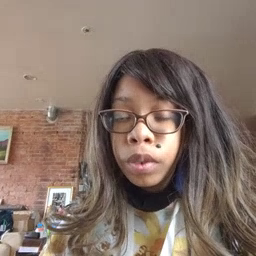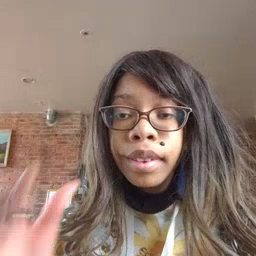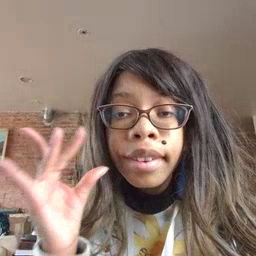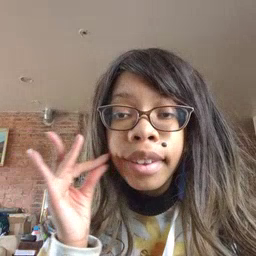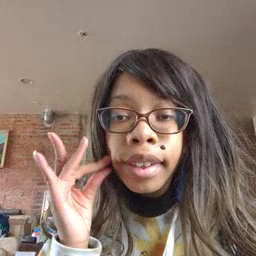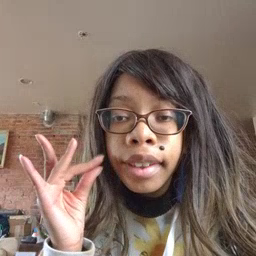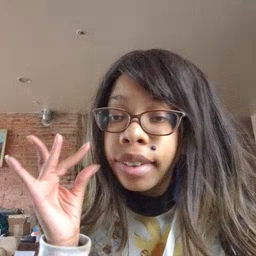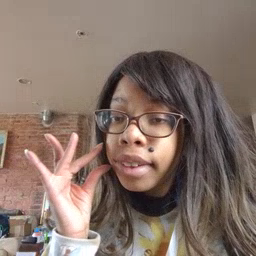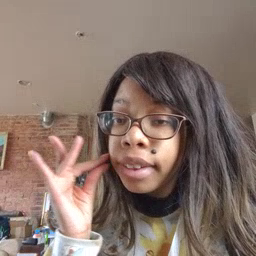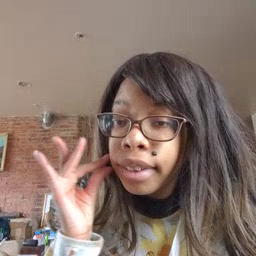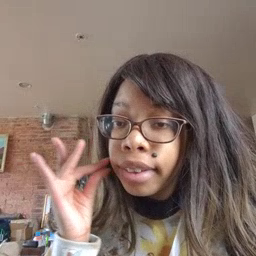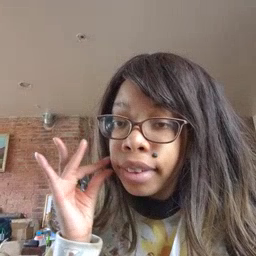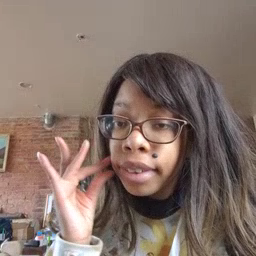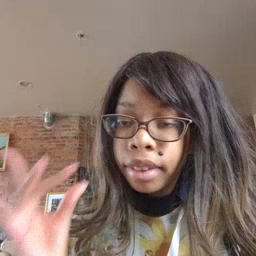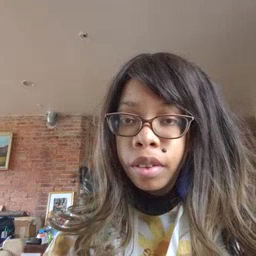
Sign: kitty